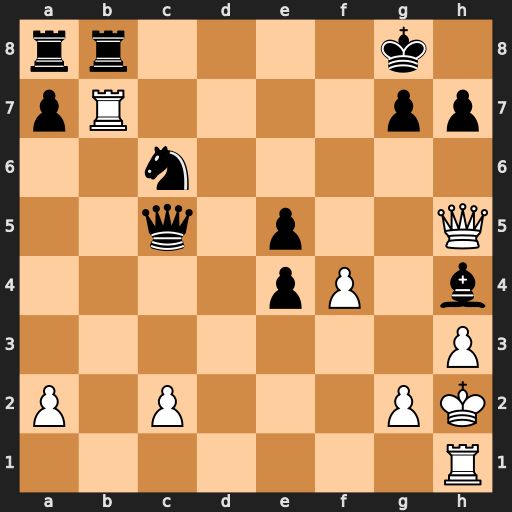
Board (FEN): rr4k1/pR4pp/2n5/2q1p2Q/4pP1b/7P/P1P3PK/7R
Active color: w
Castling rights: -
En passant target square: -
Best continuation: Qf7+ Kh8 Qxg7#